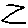
Label: zigzag